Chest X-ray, AP view. Patient: 21 years old, sex M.
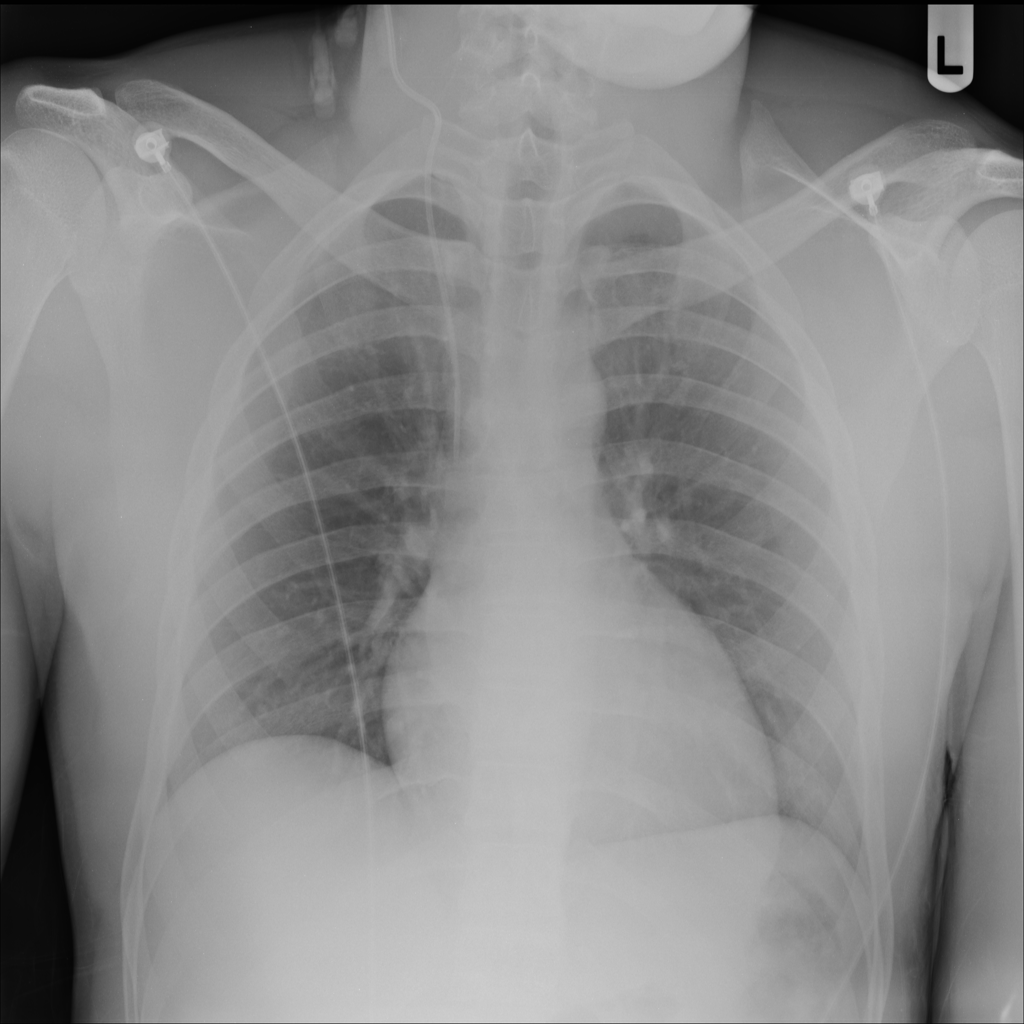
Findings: No Finding